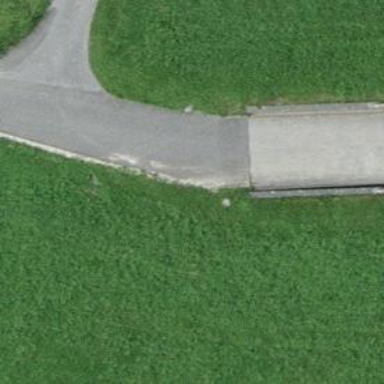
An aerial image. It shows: Agricultural service road for motorcars.